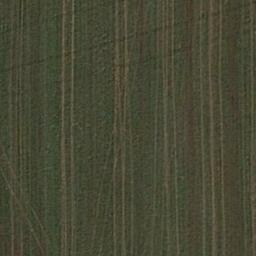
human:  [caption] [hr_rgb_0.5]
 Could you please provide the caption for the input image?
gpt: There are some thin lines in the meadow .

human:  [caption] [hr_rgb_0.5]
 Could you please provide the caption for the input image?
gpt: This meadow has dense grasses and a vertical striped texture .

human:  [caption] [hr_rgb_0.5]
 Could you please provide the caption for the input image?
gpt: There are four yellow lines on the grass .

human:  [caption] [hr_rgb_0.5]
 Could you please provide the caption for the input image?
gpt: Sparse grass growing on the lawn, Exposing the brown ground .

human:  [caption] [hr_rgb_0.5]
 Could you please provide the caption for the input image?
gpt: A brown meadow with many stripes .